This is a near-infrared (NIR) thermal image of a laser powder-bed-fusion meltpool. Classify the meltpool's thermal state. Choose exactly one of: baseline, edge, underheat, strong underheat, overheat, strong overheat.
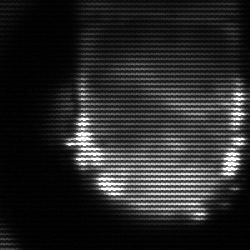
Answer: baseline